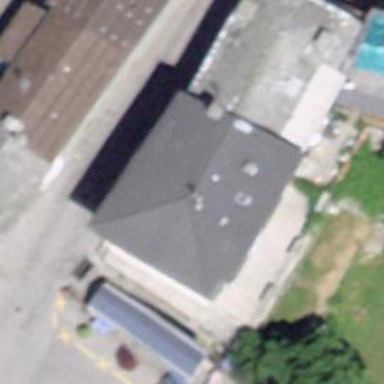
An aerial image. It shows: Convenience shop.